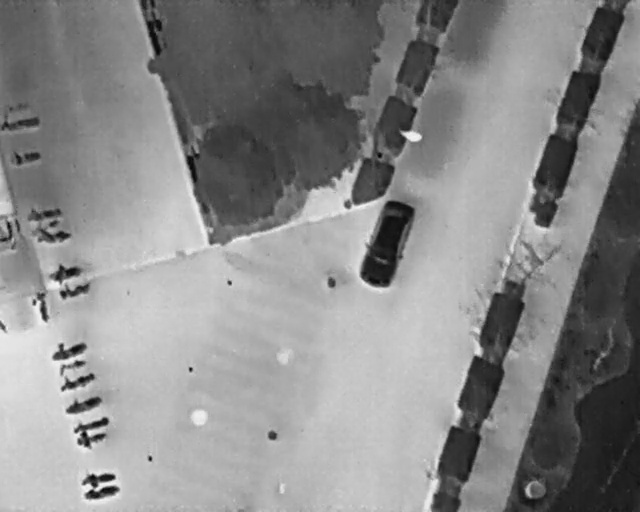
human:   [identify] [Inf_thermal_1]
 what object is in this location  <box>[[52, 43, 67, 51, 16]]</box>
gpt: <ref>1 large car at the center</ref>

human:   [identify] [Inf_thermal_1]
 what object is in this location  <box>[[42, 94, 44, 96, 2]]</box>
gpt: <ref>1 small person at the bottom</ref>